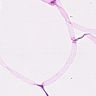
Metastatic tissue present: no